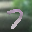
Label: 7